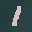
Label: 1